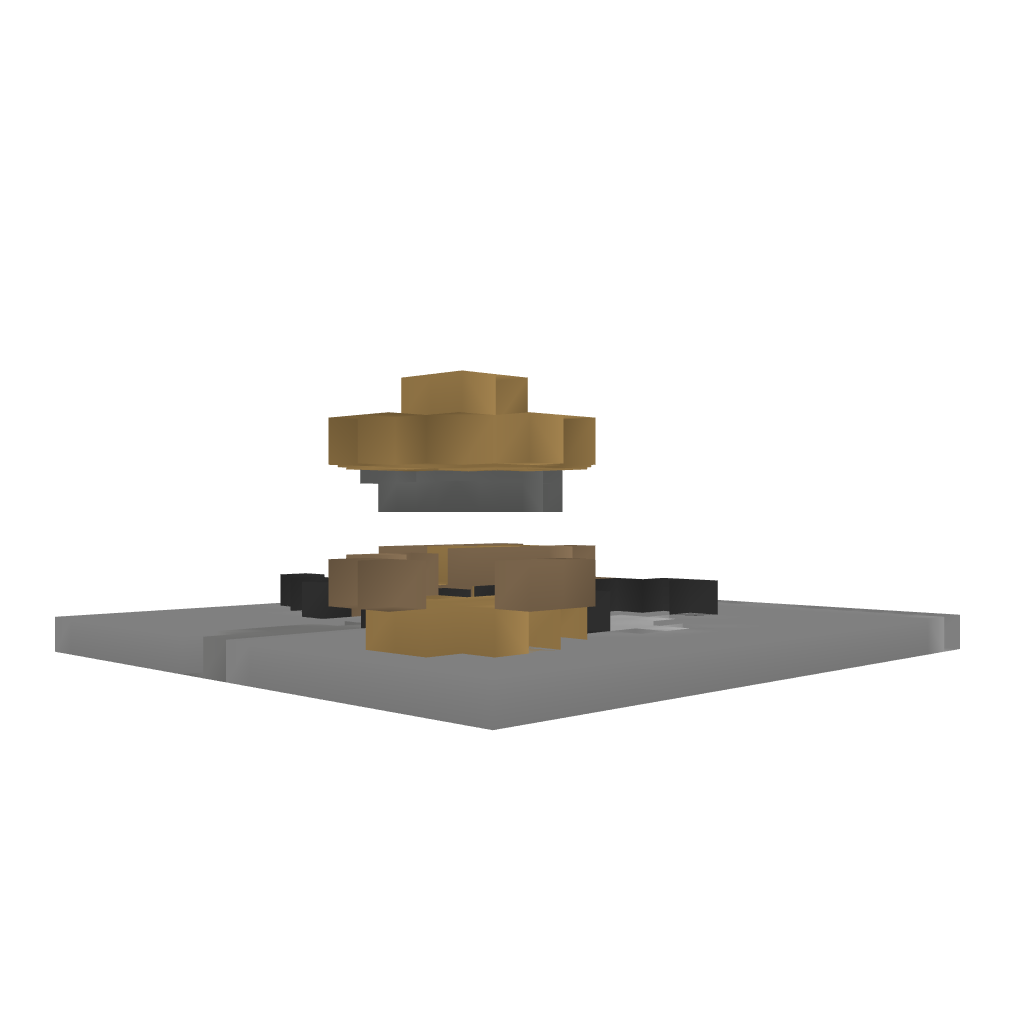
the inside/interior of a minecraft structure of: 5 minute Builds #1